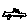
Label: car